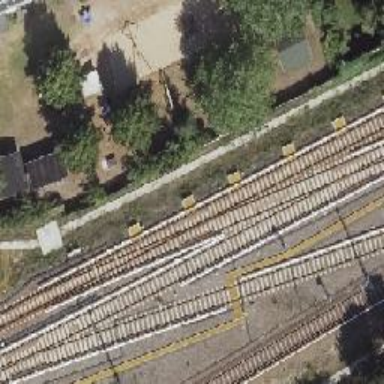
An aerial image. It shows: Rail line with bottom electrification.